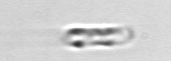
Label: Dactyliosolen_fragilissimus